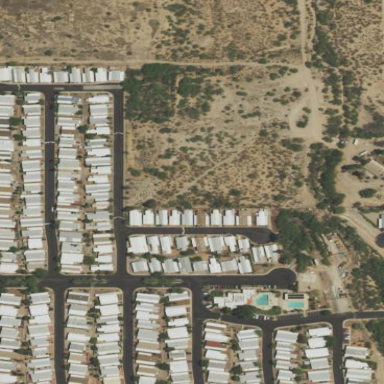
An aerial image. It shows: Residential area designated as trailer park.